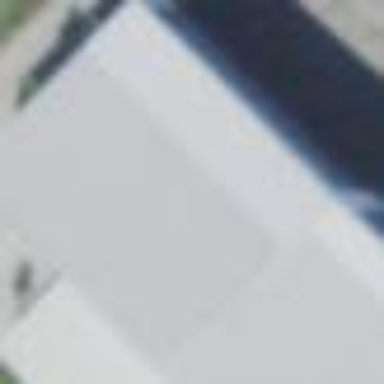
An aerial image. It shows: Building designed as airport hangar.